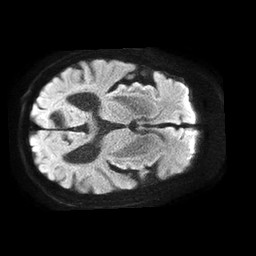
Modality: TRACE
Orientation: axial
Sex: male
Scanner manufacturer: philips
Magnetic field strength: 1.5 T
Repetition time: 4.6 s
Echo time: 0.08724 s